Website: crate-barrel
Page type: account-selection
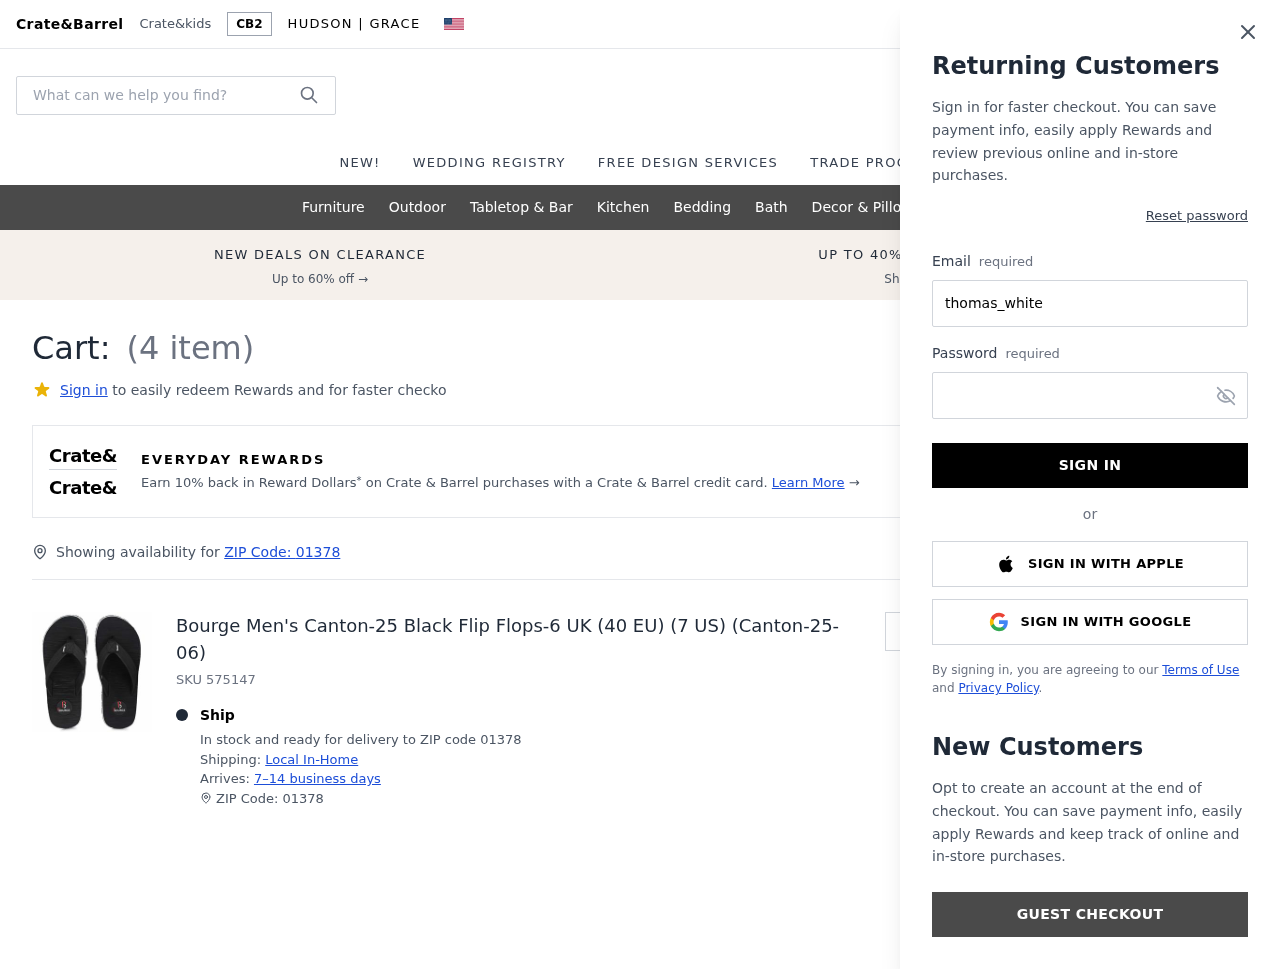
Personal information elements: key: PII_EMAIL
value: thomas_white@gmail.com
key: PII_POSTCODE
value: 01378
Product elements: key: PRODUCT1_NAME
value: Bourge Men's Canton-25 Black Flip Flops-6 UK (40 EU) (7 US) (Canton-25-06)
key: PRODUCT1_QUANTITY
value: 4
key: PRODUCT1_SKU
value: SKU 575147
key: PRODUCT1_ORIGINAL_PRICE
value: $34.99
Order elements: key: ORDER_NUM_ITEMS
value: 4
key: ORDER_SUBTOTAL
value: $111.96
Search elements: key: HEADER_SEARCH
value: What can we help you find?